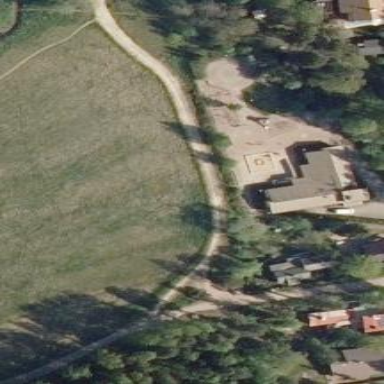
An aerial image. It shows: Kindergarten.